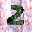
Label: 2